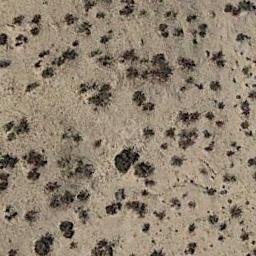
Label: chaparral